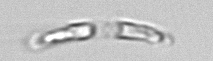
Label: Guinardia_striata